Field crop: maize
Growth stage: 2
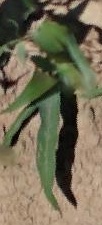
Species: maize